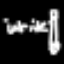
Label: pencil